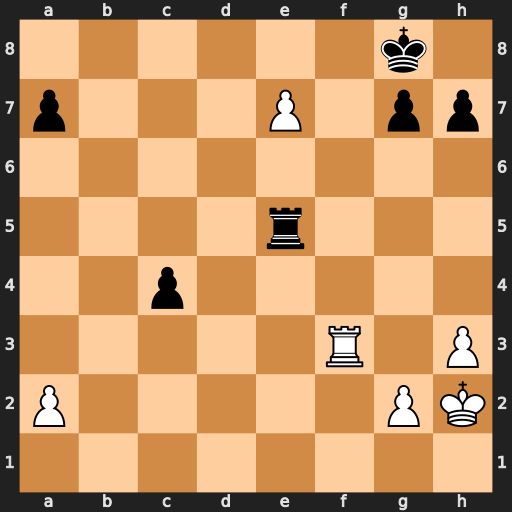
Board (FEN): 6k1/p3P1pp/8/4r3/2p5/5R1P/P5PK/8
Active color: w
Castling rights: -
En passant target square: -
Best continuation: Rf8#